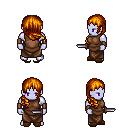
a pixel art fantasy rpg character, male body template, dark elf, purple skin, brown tunic, robe skirt, dark blonde right-swept hairstyle, leather bracers, brown slippers, dagger, four views (front, back, left, right), 2x2 character sprite sheet, small pixel art, hard edges, no anti-aliasing